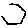
Label: hexagon